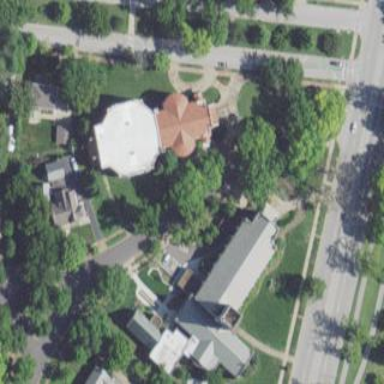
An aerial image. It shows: Building that is place of worship.